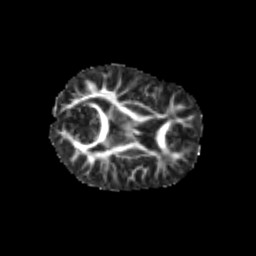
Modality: FA
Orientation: axial
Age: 7
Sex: female
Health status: healthy